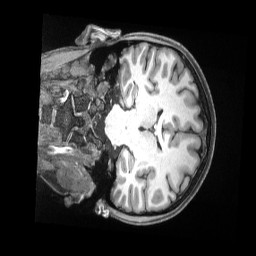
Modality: T1w
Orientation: coronal
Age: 21
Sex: female
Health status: ill
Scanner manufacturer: siemens
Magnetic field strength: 3 T
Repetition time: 2.5 s
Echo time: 0.00181 s